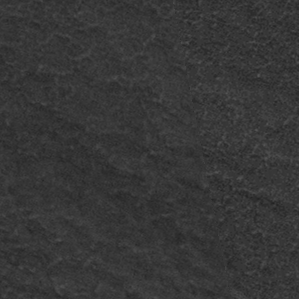
Label: frost